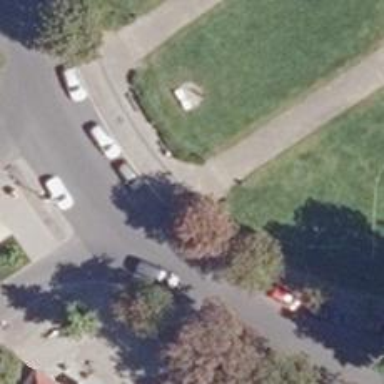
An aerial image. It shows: Flattened cobblestone footway.